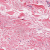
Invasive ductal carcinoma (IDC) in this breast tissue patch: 0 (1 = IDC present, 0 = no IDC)